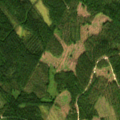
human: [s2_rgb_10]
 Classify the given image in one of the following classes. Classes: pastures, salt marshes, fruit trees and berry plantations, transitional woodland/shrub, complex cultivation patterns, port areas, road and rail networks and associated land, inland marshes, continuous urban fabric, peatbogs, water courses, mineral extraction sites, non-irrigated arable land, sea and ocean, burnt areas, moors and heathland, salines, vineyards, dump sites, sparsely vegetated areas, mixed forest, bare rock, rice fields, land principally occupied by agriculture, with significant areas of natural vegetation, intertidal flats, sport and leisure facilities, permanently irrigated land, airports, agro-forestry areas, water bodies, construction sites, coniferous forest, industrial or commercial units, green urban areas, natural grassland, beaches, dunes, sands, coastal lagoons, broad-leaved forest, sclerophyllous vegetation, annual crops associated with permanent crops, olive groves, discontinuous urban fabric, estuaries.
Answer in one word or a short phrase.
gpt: coniferous forest